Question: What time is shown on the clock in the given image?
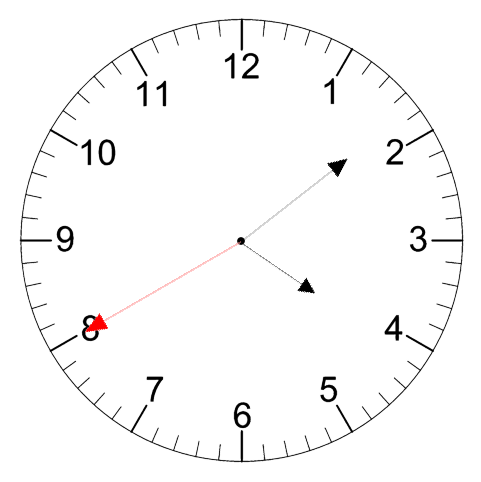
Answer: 04:08:40